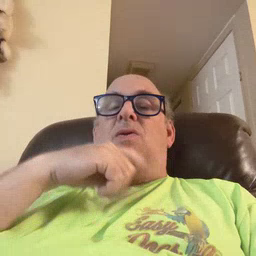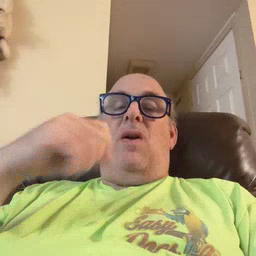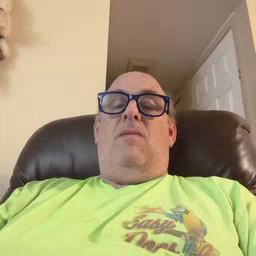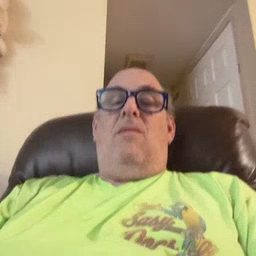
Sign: dry